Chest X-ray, AP view. Patient: 20 years old, sex M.
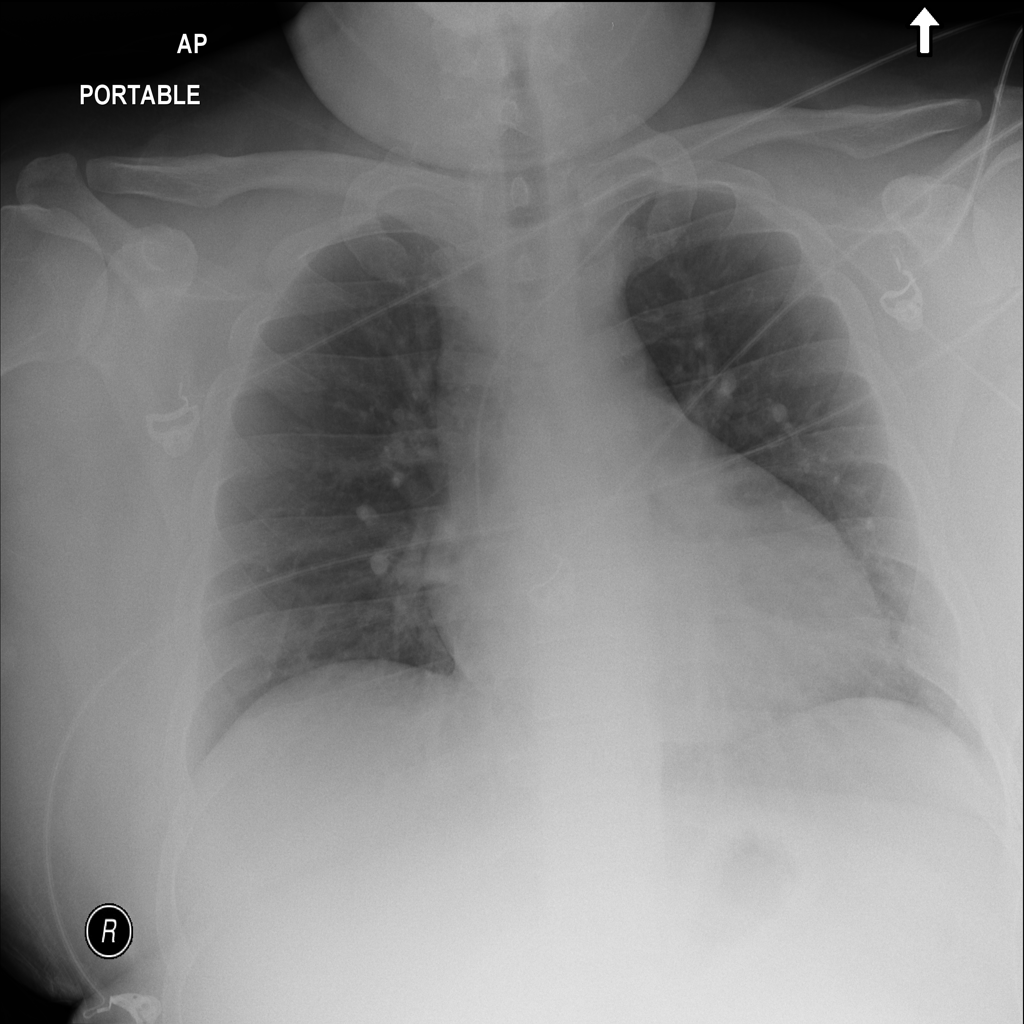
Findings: No Finding